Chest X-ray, PA view. Patient: 57 years old, sex M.
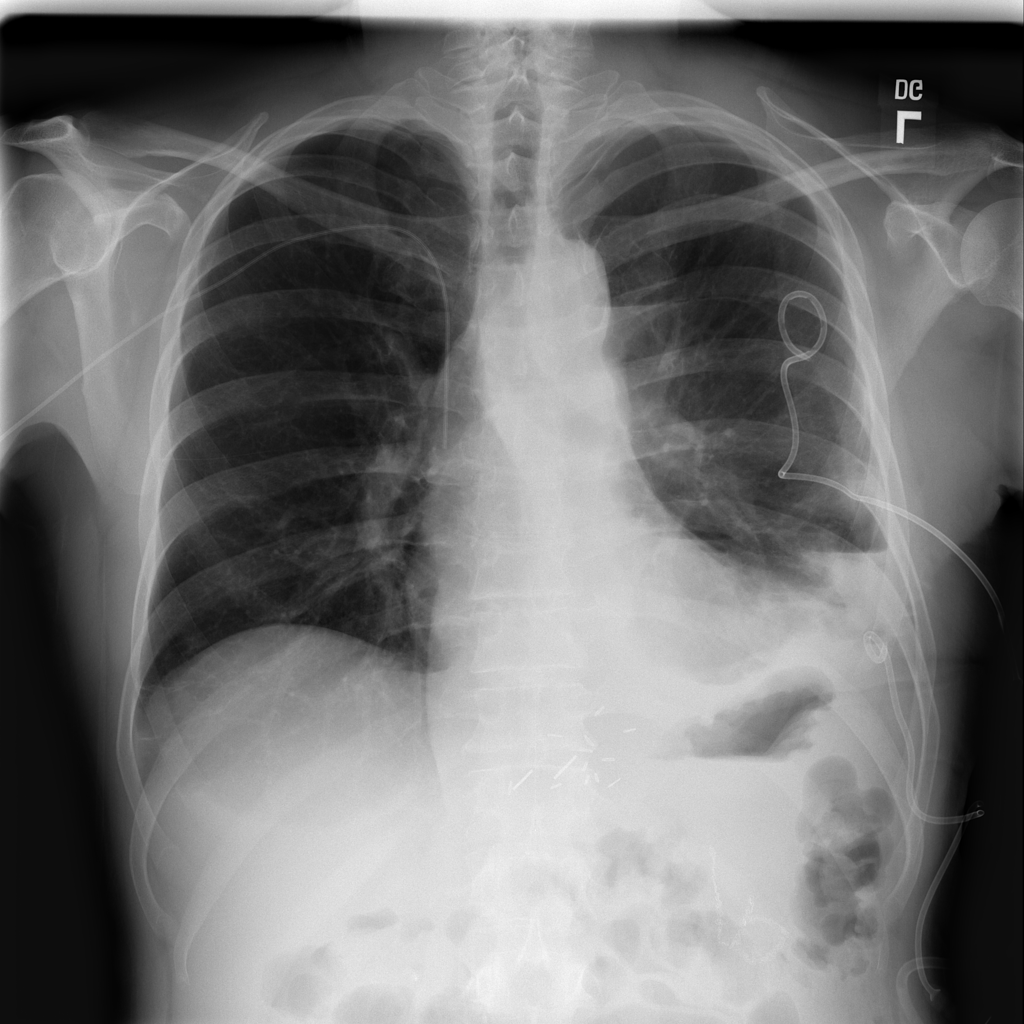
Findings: No Finding